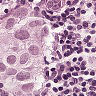
Metastatic tissue present: yes